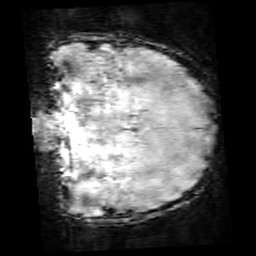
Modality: SWI
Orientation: coronal
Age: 10
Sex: male
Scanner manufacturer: siemens
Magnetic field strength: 3 T
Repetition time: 0.027 s
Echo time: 0.02 s